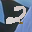
Label: 2